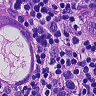
Metastatic tissue present: yes